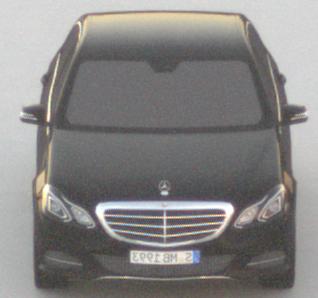
Make: Mercedes-Benz
Model: E 200
Detailed model: E-Class (212) Limousine
Model produced from: 2013/04
Model produced until: 2015/10
Doors: 4
Color: black
Road condition: dry road
Daytime: sunrise or sunset
Contrast: low contrast